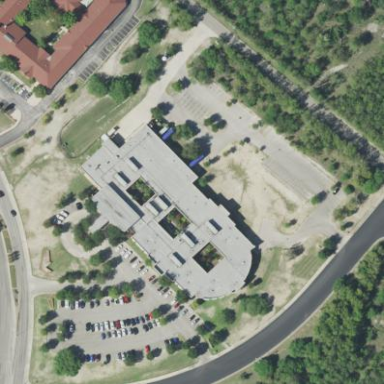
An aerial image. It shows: Hospital providing healthcare services.